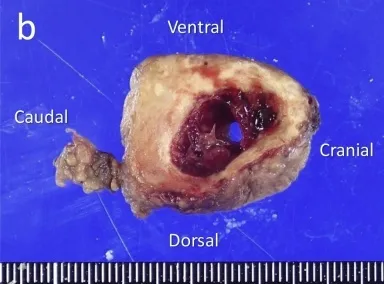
Macroscopic examination of the resected specimen (a-c). The tumor is encapsulated, comprising central hemorrhage, necrosis.
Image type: medical_photograph (other_medical_photograph)